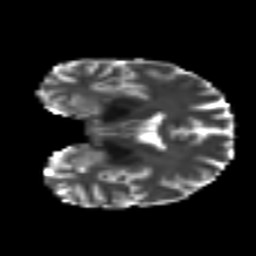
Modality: T2w
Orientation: coronal
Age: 30
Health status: ill
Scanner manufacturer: philips
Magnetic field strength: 3 T
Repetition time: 9 s
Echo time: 0.127 s